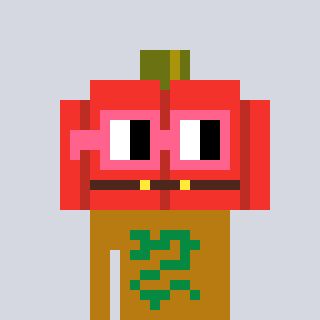
a pixel art character with square pink glasses, a pumpkin-shaped head and a gold-colored body on a cool background